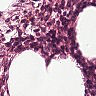
Metastatic tissue present: no